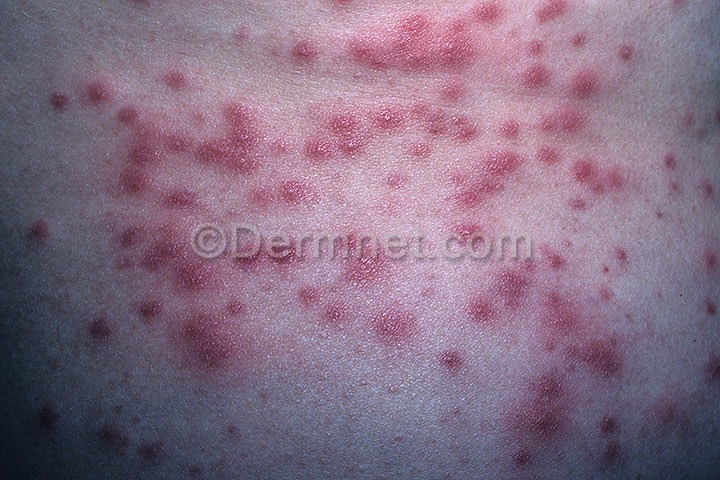
Disease: Cellulitis Impetigo and other Bacterial Infections